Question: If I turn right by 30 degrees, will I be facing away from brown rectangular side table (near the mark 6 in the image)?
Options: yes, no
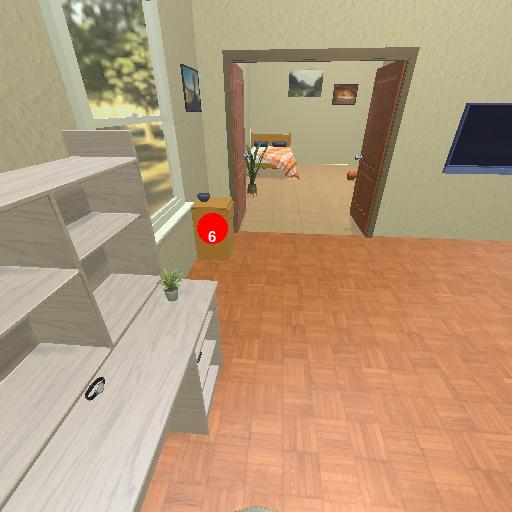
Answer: yes